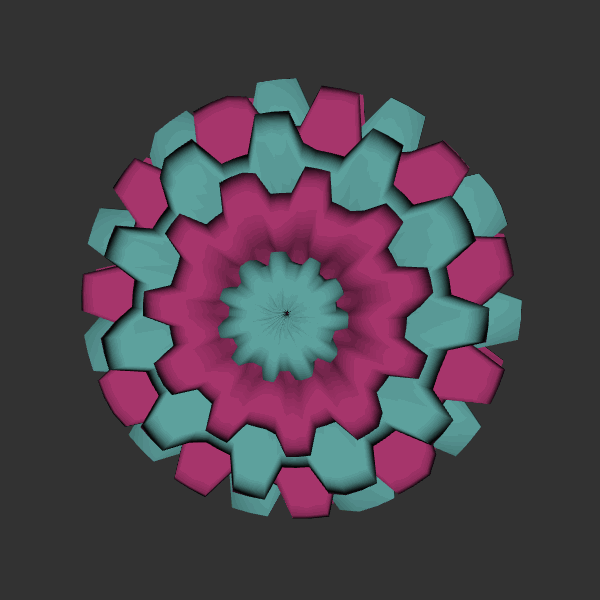
Background: dark